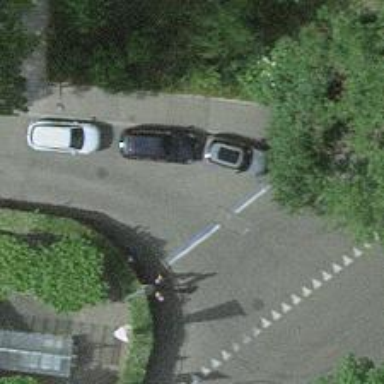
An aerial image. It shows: Residential road with separate sidewalk and opposite cycleway. The surface is asphalt.